Interaction volume radius: 10 \u00c5
Interaction volume height: 25 \u00c5
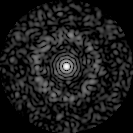
Disorder parameter: 0.852